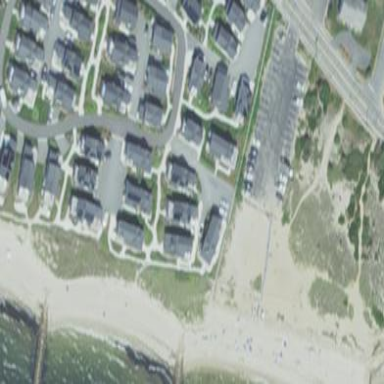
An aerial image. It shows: Park by the beach.